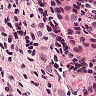
Metastatic tissue present: yes